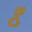
Label: 8